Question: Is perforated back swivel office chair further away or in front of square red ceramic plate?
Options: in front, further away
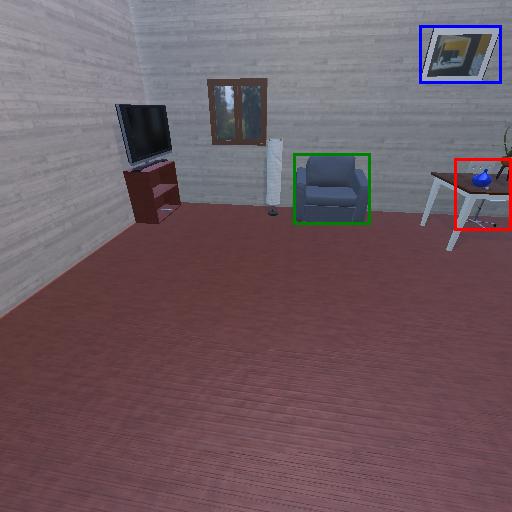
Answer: in front